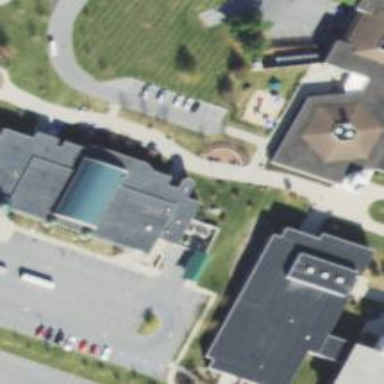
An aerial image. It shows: School building.